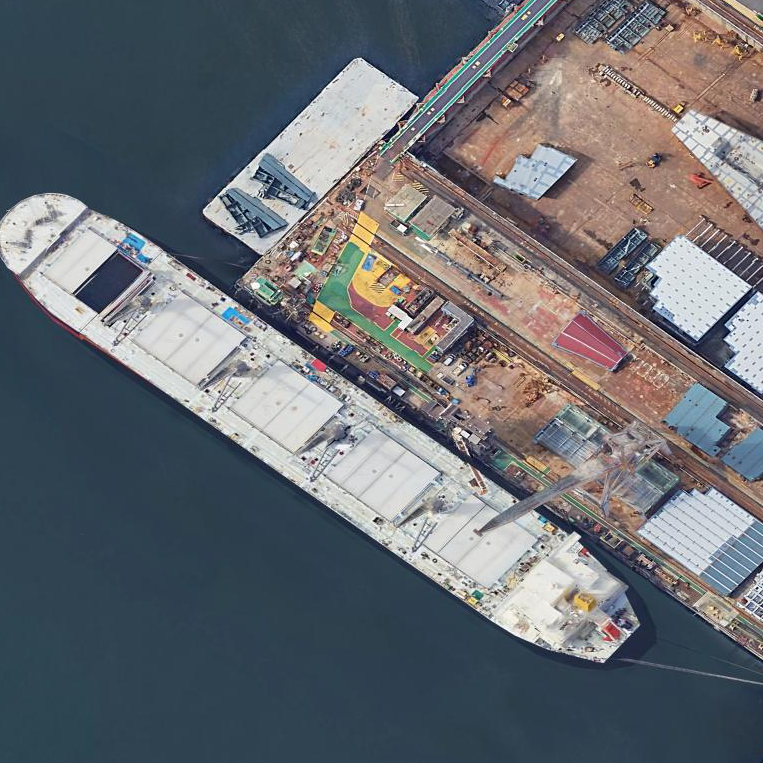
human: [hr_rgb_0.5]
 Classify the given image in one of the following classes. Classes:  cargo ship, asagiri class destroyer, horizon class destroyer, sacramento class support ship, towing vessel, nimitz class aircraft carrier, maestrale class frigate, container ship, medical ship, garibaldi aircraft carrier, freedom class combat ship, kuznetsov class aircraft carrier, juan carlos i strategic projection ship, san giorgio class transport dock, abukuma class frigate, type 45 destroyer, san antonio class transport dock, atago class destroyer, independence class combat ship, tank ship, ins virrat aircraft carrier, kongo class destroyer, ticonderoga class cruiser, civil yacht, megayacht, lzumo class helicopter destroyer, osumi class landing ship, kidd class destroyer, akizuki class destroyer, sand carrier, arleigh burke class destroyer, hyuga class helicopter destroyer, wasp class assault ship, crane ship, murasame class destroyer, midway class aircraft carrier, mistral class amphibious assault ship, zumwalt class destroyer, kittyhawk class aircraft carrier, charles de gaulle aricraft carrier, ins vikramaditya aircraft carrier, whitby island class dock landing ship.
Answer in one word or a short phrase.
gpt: Cargo ship